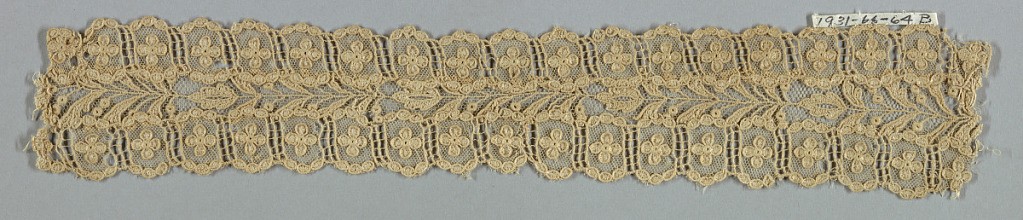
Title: Fragment
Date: ca. 1890
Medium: cotton Technique: machine made
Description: Beige imitation Alençon. Ornamental strip made up of small pieces of lace, for the center a stem with leaves with a border on either side in design of four-petaled flower in compartments.